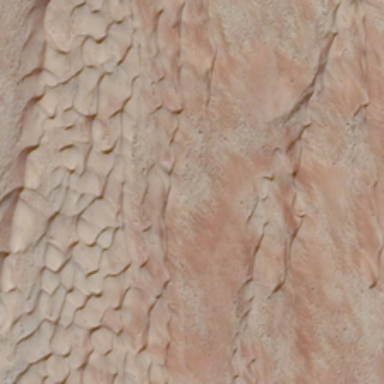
Many ripples are in a piece of yellow desert .